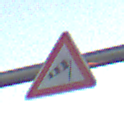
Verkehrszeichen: SeitenwindVonRechts
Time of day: SunriseSunset
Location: Outdoor (RoadRail)
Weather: Clear
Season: NotSpecified
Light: Natural